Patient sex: M
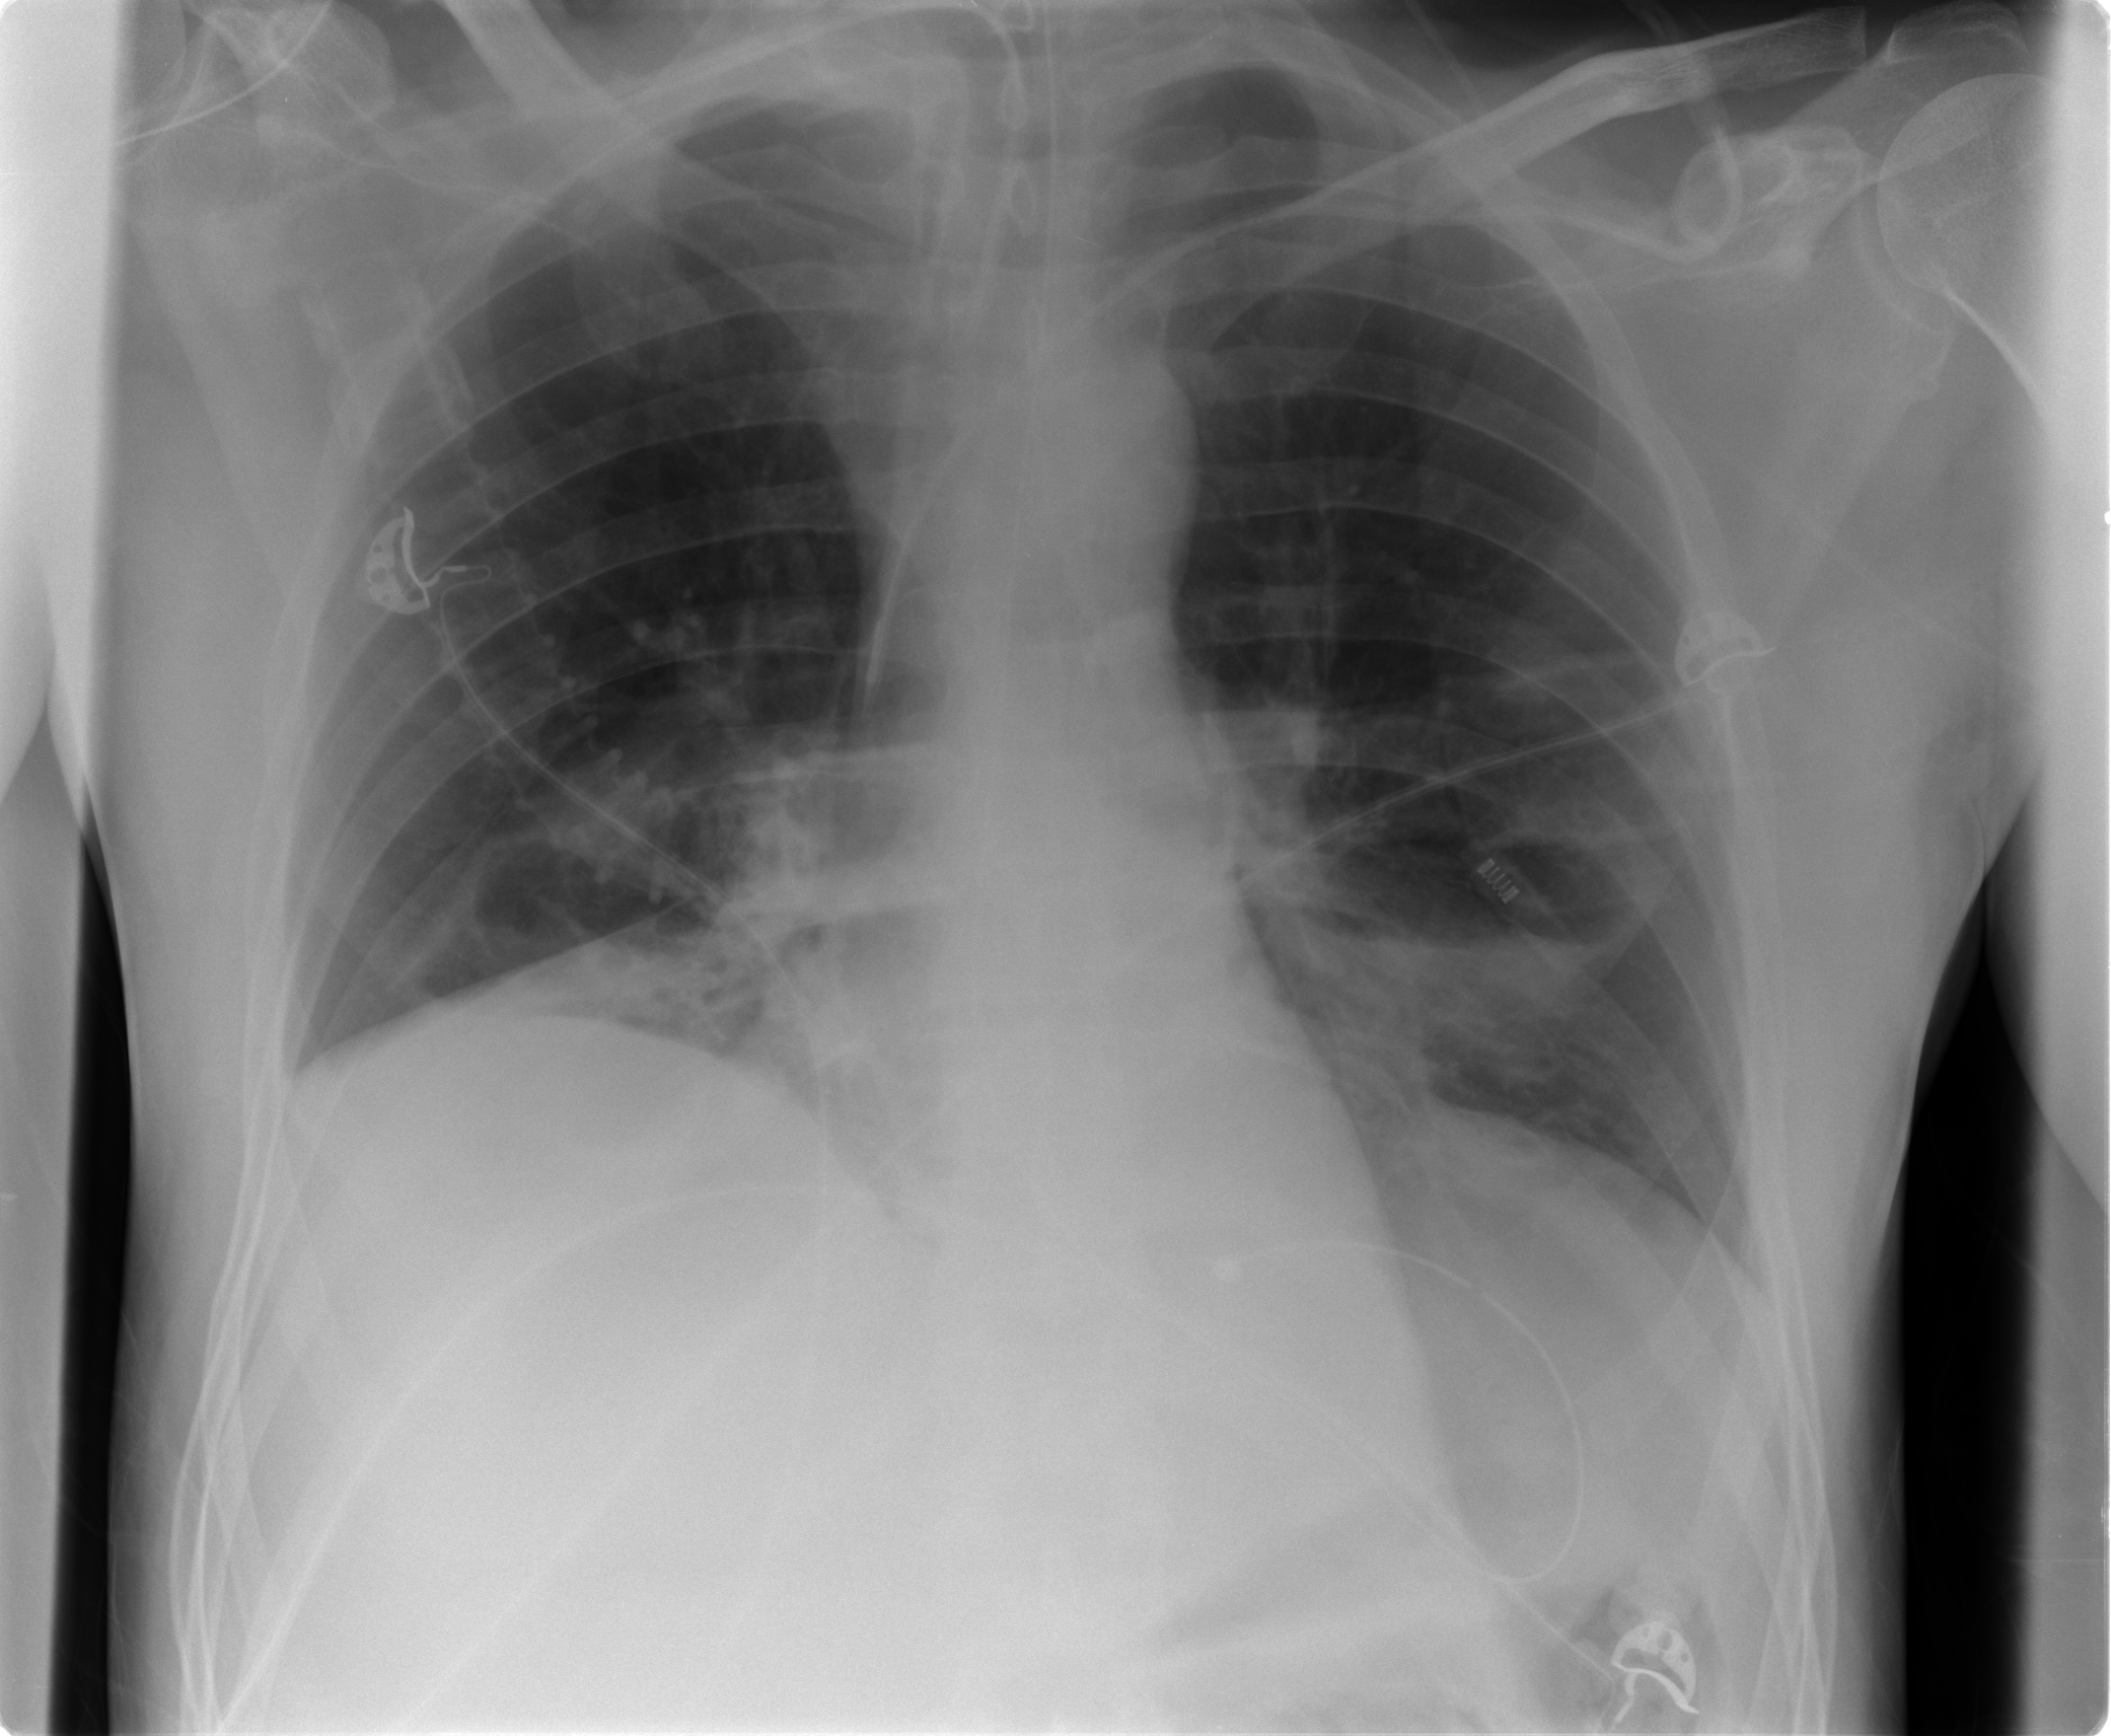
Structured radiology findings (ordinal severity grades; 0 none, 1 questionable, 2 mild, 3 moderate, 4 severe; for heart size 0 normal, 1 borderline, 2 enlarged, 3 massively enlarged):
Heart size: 0
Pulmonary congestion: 0
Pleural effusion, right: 0
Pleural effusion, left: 0
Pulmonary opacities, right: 0
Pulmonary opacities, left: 0
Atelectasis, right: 3
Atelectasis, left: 2